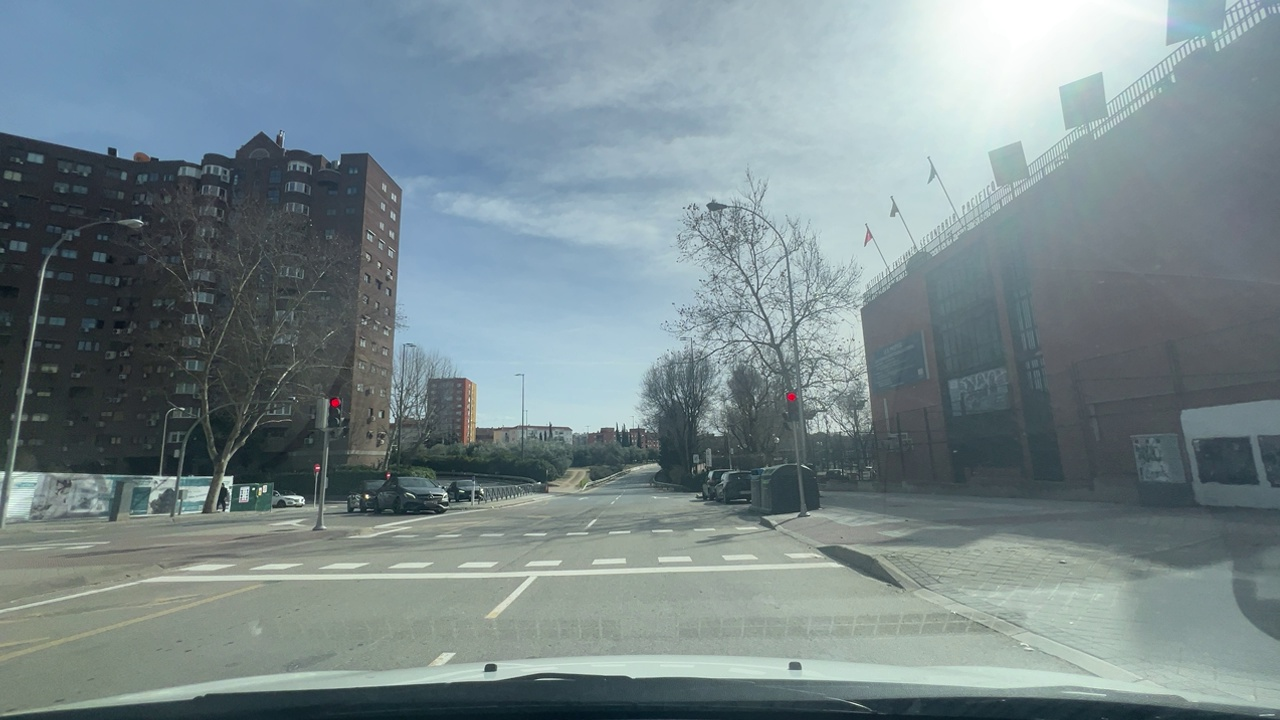
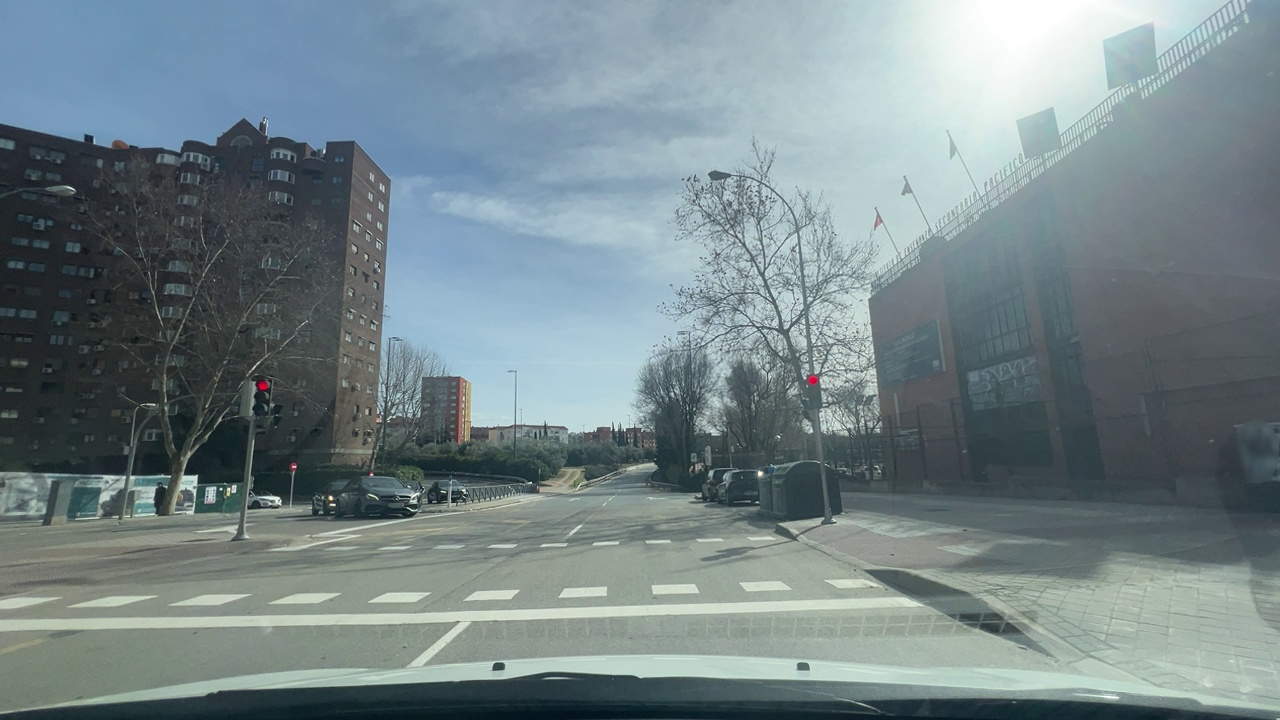
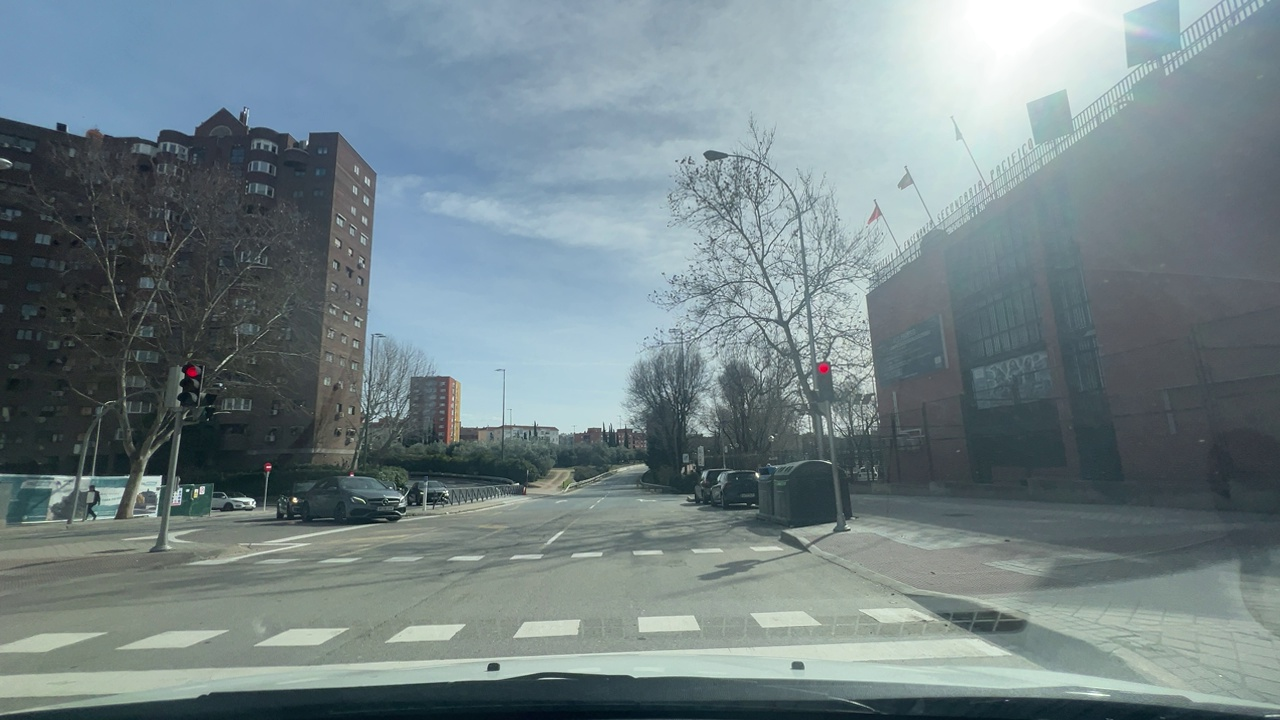
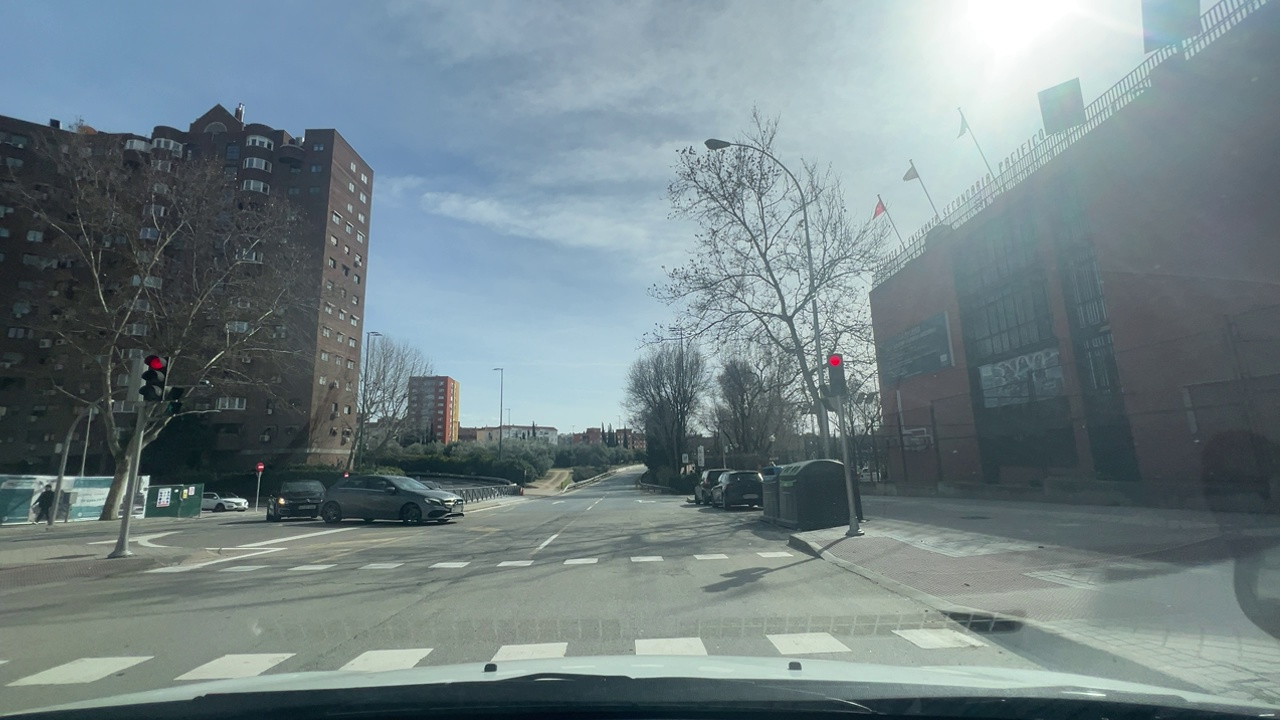
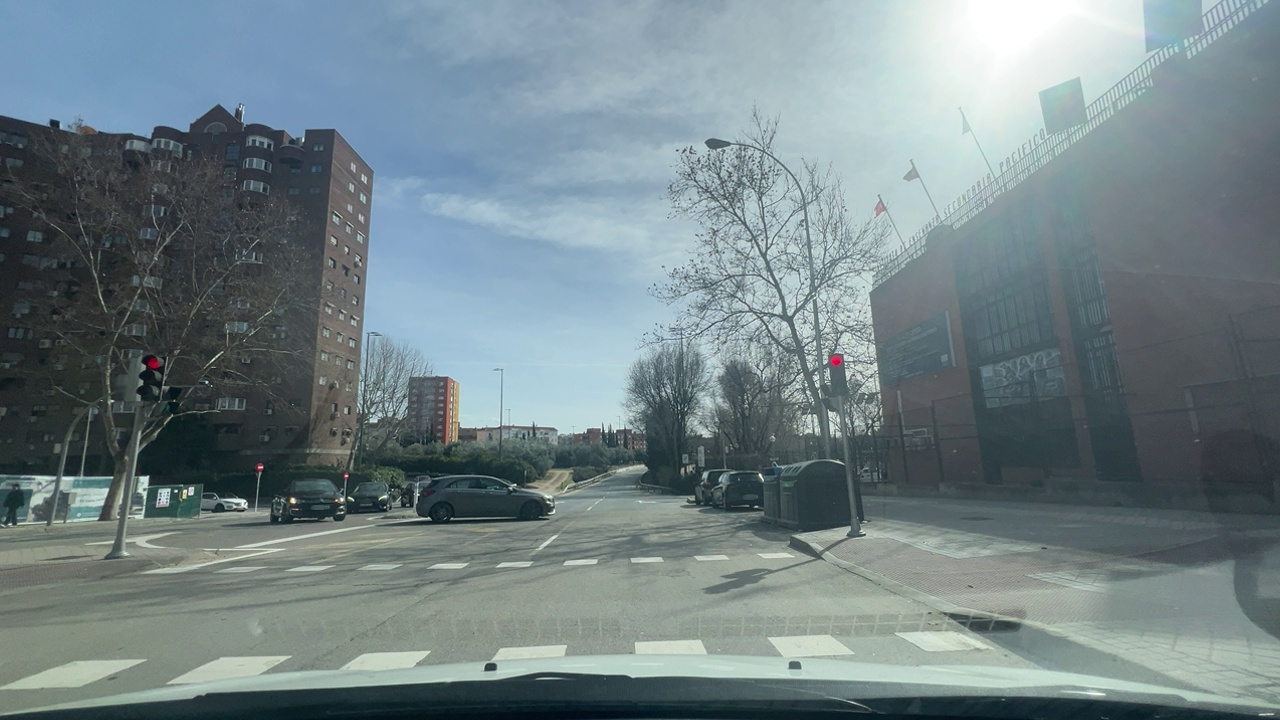
Situation: Traffic light
Question: Is the ego vehicle positioned in a dedicated right-turn lane before the traffic light?
Answer: No
Reasoning: Ego is on a two-lane road going in the same direction, with no possibility of turning off in either case.

Situation: Traffic light
Question: Is the ego vehicle positioned in a dedicated left-turn lane before the traffic light?
Answer: No
Reasoning: Ego is on a two-lane road going in the same direction, with no possibility of turning off in either case.

Situation: Traffic light
Question: Are multiple traffic lights regulating the ego direction of travel displaying different colors simultaneously?
Answer: No
Reasoning: There are two traffic lights, one on each side of the road, which are red and apply to both lanes travelling in the same direction.